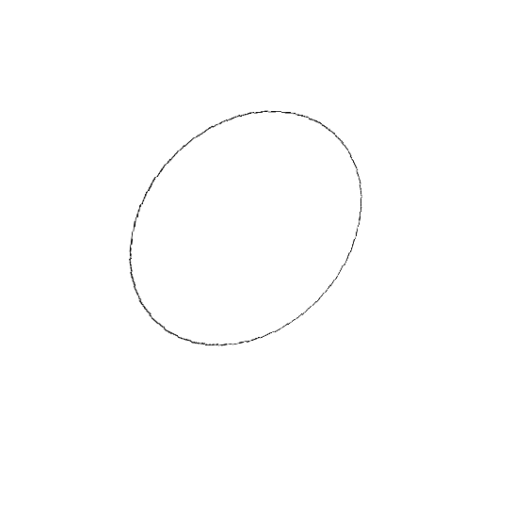
Crossing number: 0